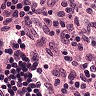
Metastatic tissue present: no